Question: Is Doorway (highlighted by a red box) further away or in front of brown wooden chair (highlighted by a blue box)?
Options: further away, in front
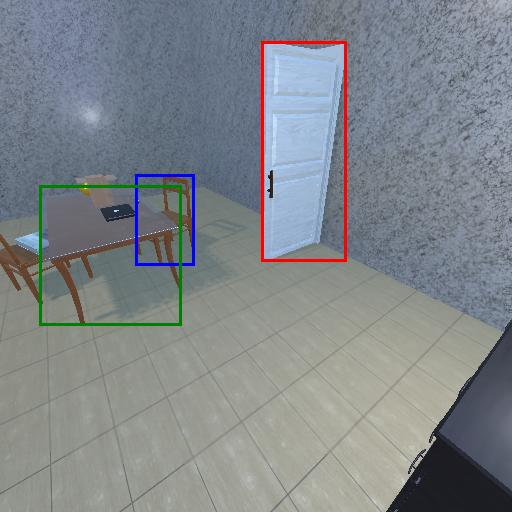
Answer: further away